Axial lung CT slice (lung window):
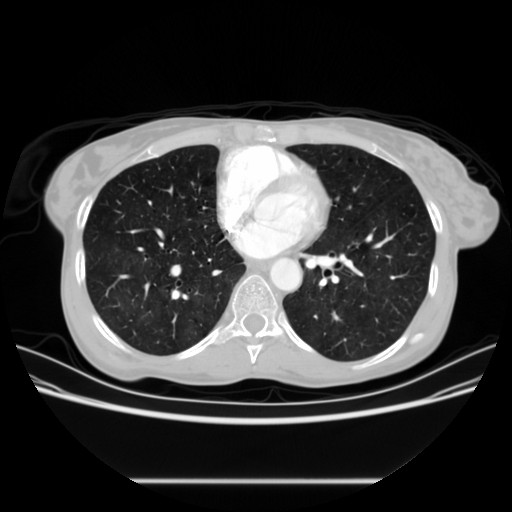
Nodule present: no